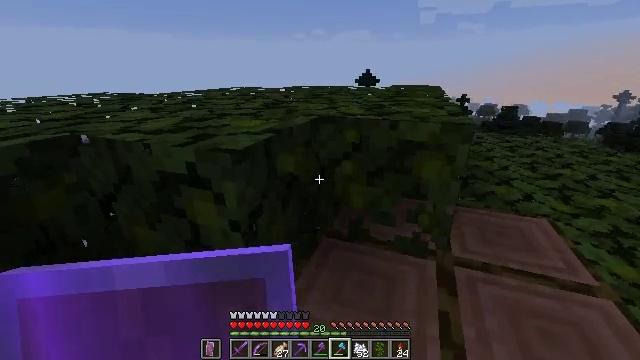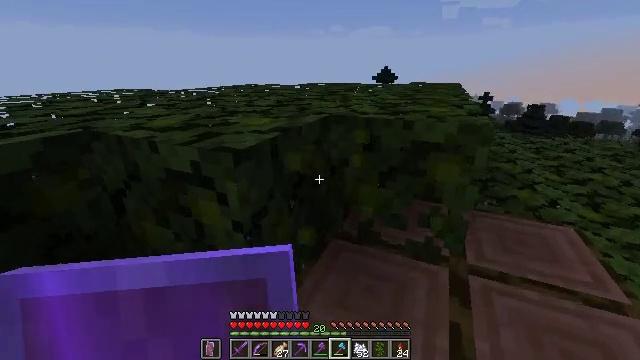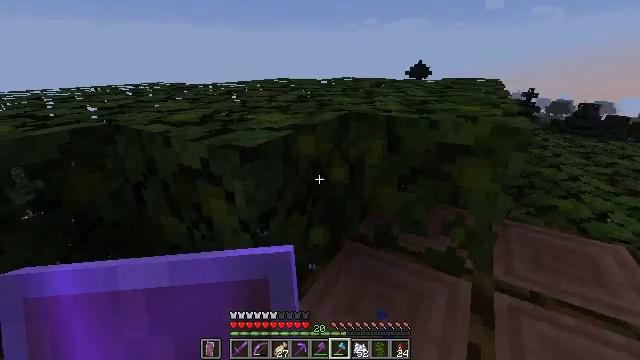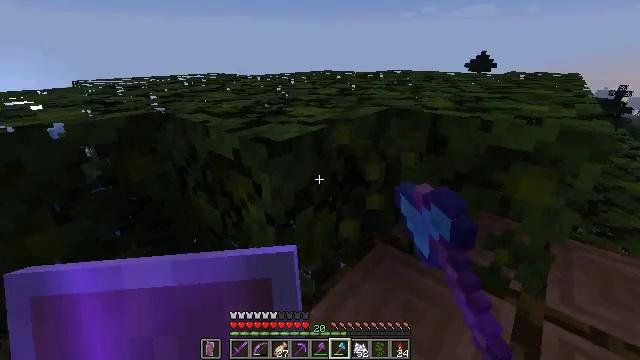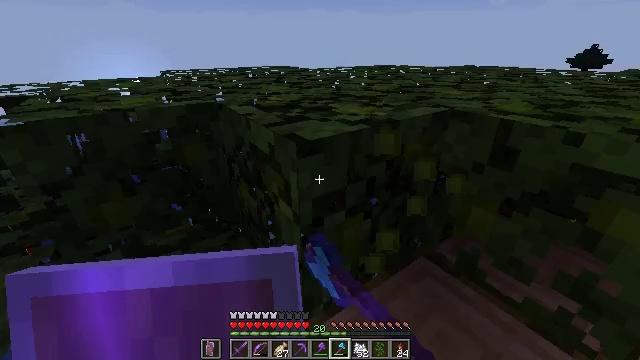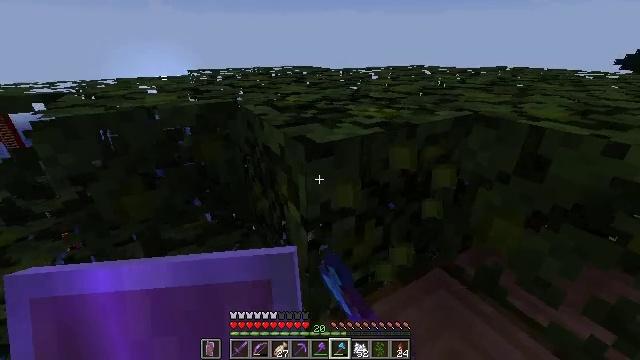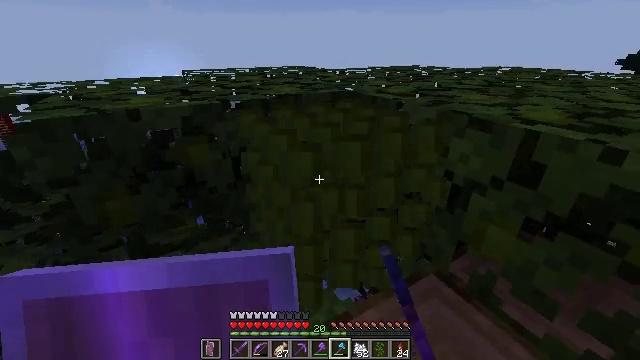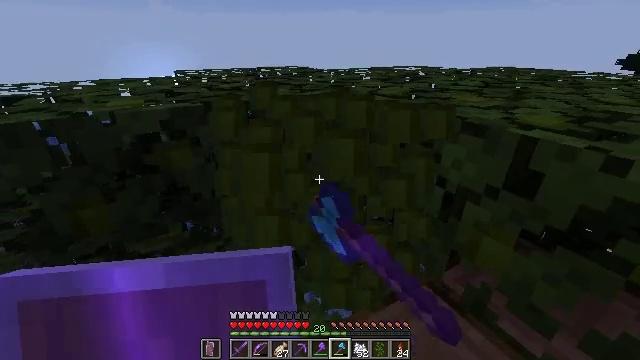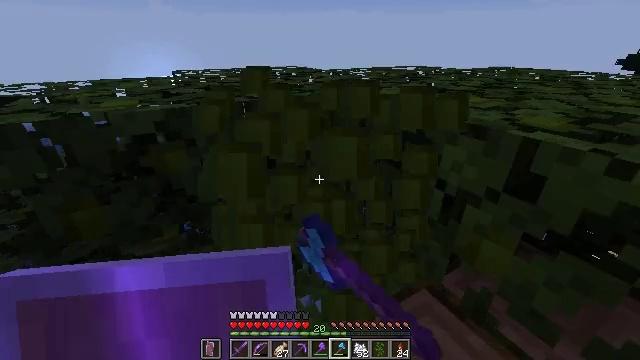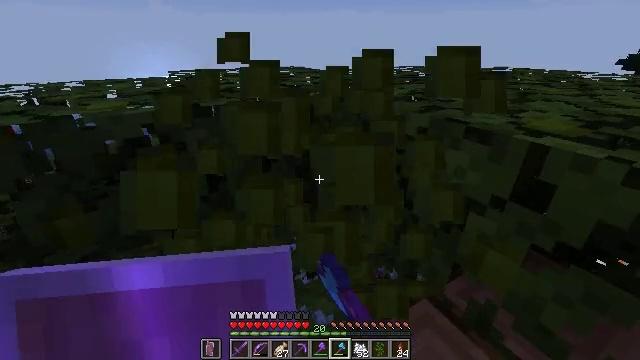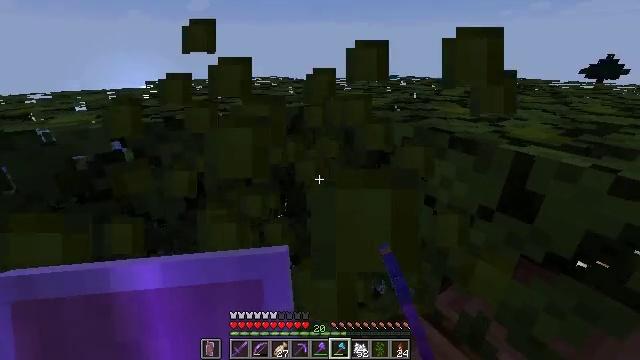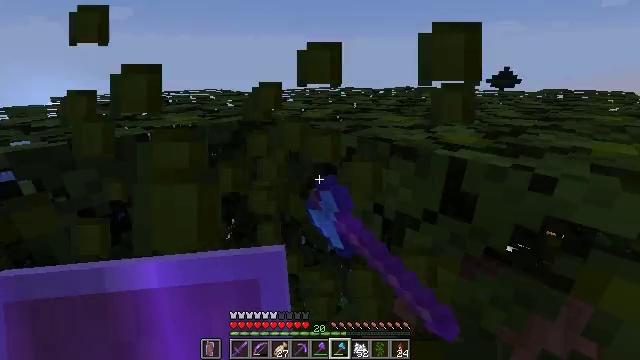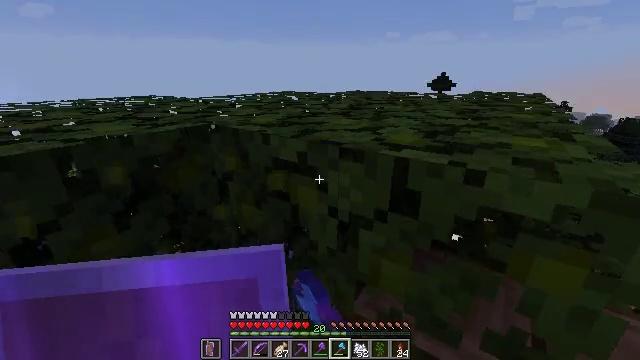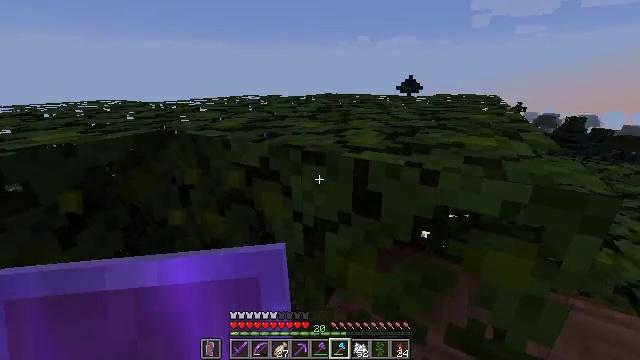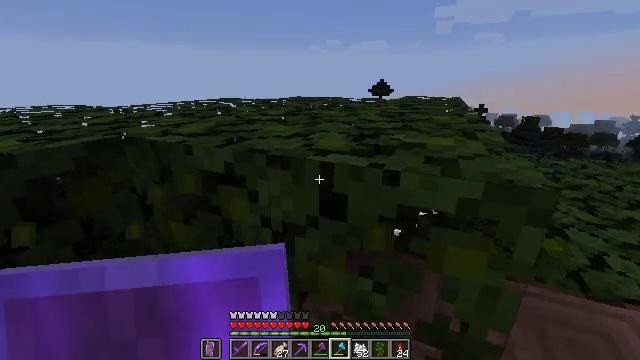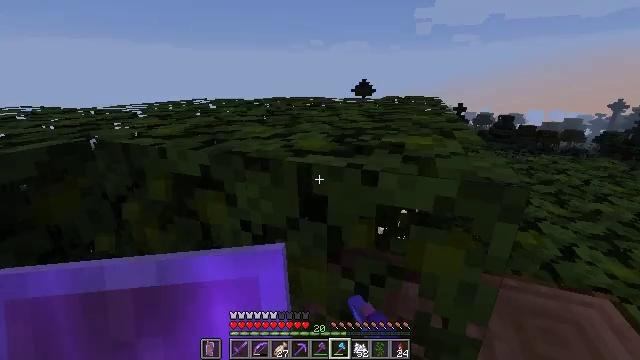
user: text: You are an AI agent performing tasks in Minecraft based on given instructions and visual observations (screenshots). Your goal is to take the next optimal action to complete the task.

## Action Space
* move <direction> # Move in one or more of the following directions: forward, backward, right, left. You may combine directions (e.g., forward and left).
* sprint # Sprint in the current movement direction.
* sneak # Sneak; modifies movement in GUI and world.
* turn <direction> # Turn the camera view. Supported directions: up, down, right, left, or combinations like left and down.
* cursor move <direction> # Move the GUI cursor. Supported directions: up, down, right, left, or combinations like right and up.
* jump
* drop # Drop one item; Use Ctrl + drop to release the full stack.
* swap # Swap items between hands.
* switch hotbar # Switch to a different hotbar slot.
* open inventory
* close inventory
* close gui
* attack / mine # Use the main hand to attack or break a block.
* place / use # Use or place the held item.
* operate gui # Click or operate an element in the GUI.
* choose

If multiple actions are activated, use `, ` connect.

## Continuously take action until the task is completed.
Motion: motion action
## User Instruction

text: Clear the jungle leaves to make way.
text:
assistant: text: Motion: move forward and move right, sneak, turn left, attack / mine
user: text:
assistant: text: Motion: move forward and move right, sneak, turn left and down, attack / mine
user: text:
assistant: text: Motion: move forward and move right, sneak, turn left and down, attack / mine
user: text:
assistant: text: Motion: move forward and move right, sneak, turn left and down, attack / mine
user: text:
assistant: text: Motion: move forward and move right, sneak, turn left, attack / mine
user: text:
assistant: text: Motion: move forward and move right, sneak, attack / mine
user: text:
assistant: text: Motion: move forward, sneak, attack / mine
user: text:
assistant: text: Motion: move forward, sneak, attack / mine
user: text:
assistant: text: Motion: move forward, sneak, attack / mine
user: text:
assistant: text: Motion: move forward, sneak, turn right and up, attack / mine
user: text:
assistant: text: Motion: move right, sneak, turn right and up, attack / mine
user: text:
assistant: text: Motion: move right, sneak, turn right, attack / mine
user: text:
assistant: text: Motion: move right, sneak, turn right, attack / mine
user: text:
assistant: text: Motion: move right, sneak, turn right, attack / mine
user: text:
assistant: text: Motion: move forward, sneak, turn right, attack / mine
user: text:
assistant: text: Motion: move forward, sneak, attack / mine
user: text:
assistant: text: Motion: move forward, sneak, attack / mine
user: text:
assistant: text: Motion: move forward, sneak, turn right, attack / mine
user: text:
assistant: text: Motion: move forward and move right, sneak, turn right, attack / mine
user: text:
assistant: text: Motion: move right, sneak, attack / mine
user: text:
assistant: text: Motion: move right, sneak, turn left and down, attack / mine
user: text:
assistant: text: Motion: move right, sneak, turn left and down, attack / mine
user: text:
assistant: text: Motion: sneak, attack / mine
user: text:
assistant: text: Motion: sneak, attack / mine
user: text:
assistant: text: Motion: sneak, turn left, attack / mine
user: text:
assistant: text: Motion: move forward, sneak, turn left, attack / mine
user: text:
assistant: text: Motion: move forward, sneak, turn left, attack / mine
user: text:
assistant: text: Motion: move forward, sneak, turn left, attack / mine
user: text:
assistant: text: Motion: move forward and move right, sneak, turn left, attack / mine
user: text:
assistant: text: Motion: move forward and move right, sneak, turn left, attack / mine